【题型】填空题　【知识点】解析几何　【难度】medium
$\triangle ABC$是等腰直角三角形，$\angle A=90^\circ$，$BC=\sqrt{2}$，点$D$满足$\overrightarrow{DA}=\overrightarrow{AC}$，点$E$是$BD$所在直线上一点，若$\overrightarrow{CE}=x\overrightarrow{CA}+y\overrightarrow{CB}$，则$x+2y=\underline{\quad\quad}$；向量$\overrightarrow{CA}$在向量$\overrightarrow{CE}$上的投影向量记为$m\dfrac{\overrightarrow{CE}}{|\overrightarrow{CE}|}$，则实数$m$的取值范围为\underline{\quad\quad}.
【解答】
\raggedright
\textbf{【答案】} $2$； $-\dfrac{\sqrt{2}}{2}<m\leq1$
\textbf{【分析】}建立适当的平面直角坐标系，可得点$E$的坐标（用$\overrightarrow{CE}=x\overrightarrow{CA}+y\overrightarrow{CB}$中的参数$x,y$表示），结合点$E$是$BD$所在直线上一点，即可得第一空答案；由题意$m=\dfrac{\overrightarrow{CA}\cdot\overrightarrow{CE}}{|\overrightarrow{CE}|}$，利用投影数量的几何意义可求其范围。

\textbf{【解析】}

由题意以点$A$为原点，$AB,AC$所在直线分别为$x$轴，$y$轴，
因为$\triangle ABC$是等腰直角三角形，$\angle A=90^\circ$，$BC=\sqrt{2}$，点$D$满足$\overrightarrow{DA}=\overrightarrow{AC}$，
所以$AB=AC=1=AD$，即$A(0,0)$,$B(1,0)$,$C(0,1)$,$D(0,-1)$，
设点$E$的坐标为$(x_E,y_E)$，
所以$\overrightarrow{CE}=(x_E-0,y_E-1)=x\overrightarrow{CA}+y\overrightarrow{CB}=x(0,-1)+y(1,-1)=(y,-x-y)$，
所以点$E$的坐标为$(y,-x-y+1)$，
因为点$E$在直线$BD$上，
所以$y_E=x_E-1$，即$-x-y+1=y-1$，
所以$x+2y=2$（这里的$x,y$是指$\overrightarrow{CE}=x\overrightarrow{CA}+y\overrightarrow{CB}$中的$x,y$）；
因为向量$\overrightarrow{CA}$在向量$\overrightarrow{CE}$上的投影向量记为$m\dfrac{\overrightarrow{CE}}{|\overrightarrow{CE}|}$，
所以$m=|\overrightarrow{CA}|\cos\langle\overrightarrow{CA},\overrightarrow{CE}\rangle=\dfrac{\overrightarrow{CA}\cdot\overrightarrow{CE}}{|\overrightarrow{CE}|}$，
如图，$AH\perp CE$于$H$，过$C$作直线平行于$BD$，过$A$作该直线的垂线，垂足为$G$，
当$\overrightarrow{CA},\overrightarrow{CE}$为锐角时，$0<m=|CH|\leq|CA|=1$，当且仅当$CE,CD$重合时等号成立；
当$\overrightarrow{CA},\overrightarrow{CE}$为直角时，$m=0$；
当$\overrightarrow{CA},\overrightarrow{CE}$为钝角时，$-|CG|<m<0$即$-\dfrac{\sqrt{2}}{2}<m<0$，
综上，$-\dfrac{\sqrt{2}}{2}<m\leq1$。

\textbf{【点睛】}第一空的关键是得点$E$坐标，结合$B,D,E$三点共线，第二空的关键是将问题转换为方程有解即可顺利解得。
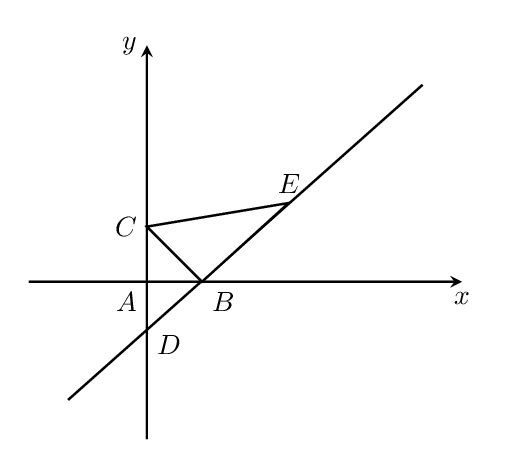
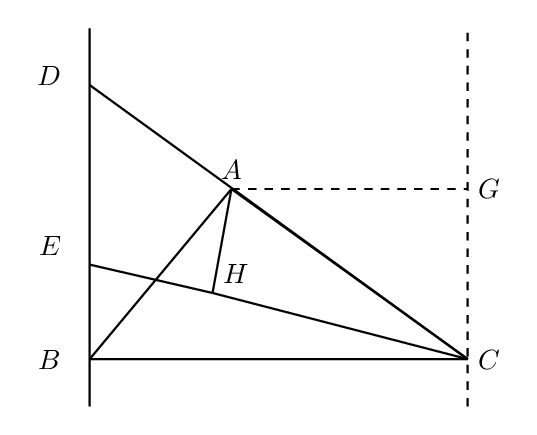